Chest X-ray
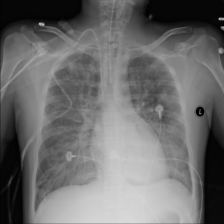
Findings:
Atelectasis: negative
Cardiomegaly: negative
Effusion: negative
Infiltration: positive
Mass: negative
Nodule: negative
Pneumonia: negative
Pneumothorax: negative
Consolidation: negative
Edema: positive
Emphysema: negative
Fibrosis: negative
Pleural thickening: negative
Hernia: negative